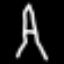
Label: The Eiffel Tower